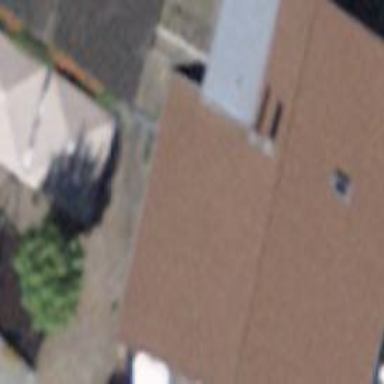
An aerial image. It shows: Restaurant in building.